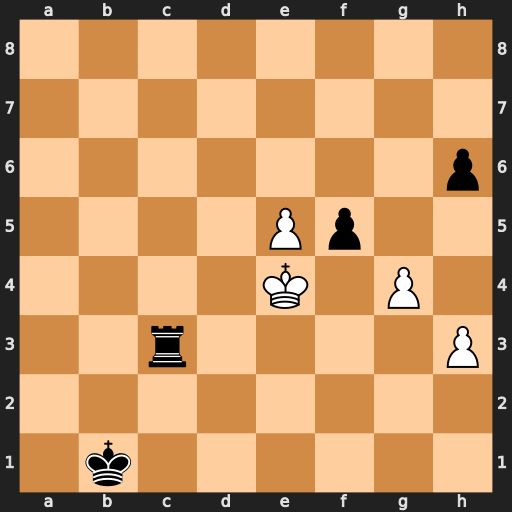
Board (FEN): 8/8/7p/4Pp2/4K1P1/2r4P/8/1k6
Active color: w
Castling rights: -
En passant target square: -
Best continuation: gxf5 Rc4+ Ke3 Rc1 e6